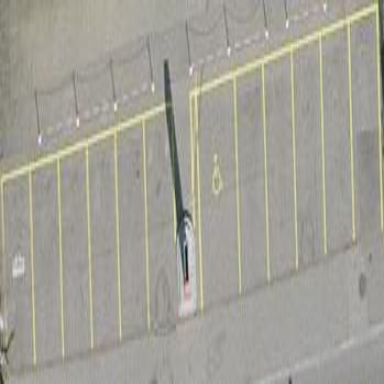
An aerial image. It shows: Asphalt street-side parking area.